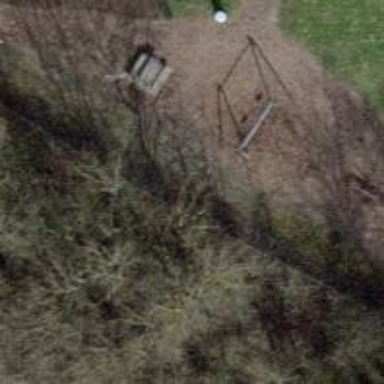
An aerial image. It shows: Playground area for leisure activities on the land.